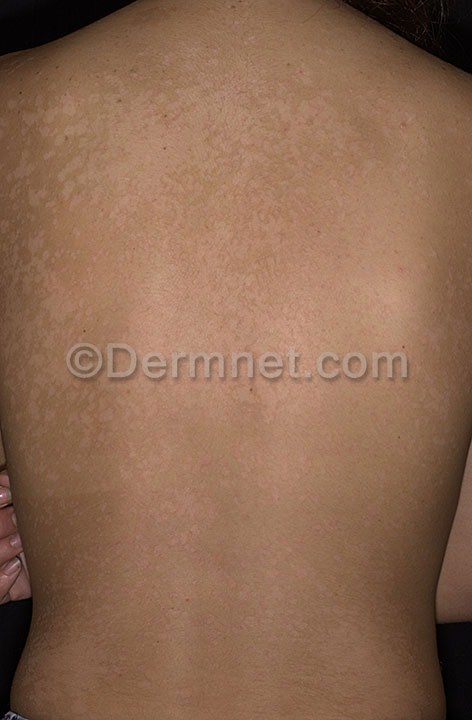
Disease: Tinea Ringworm Candidiasis and other Fungal Infections